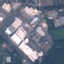
Land use / land cover: Industrial